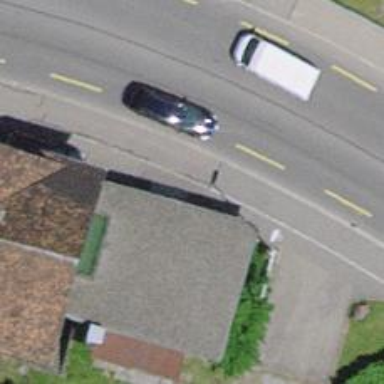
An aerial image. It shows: Post box is visible.